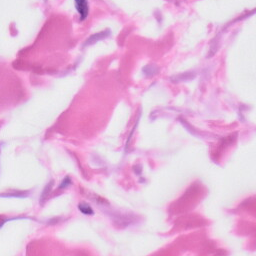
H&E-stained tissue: Skin